Question: I'm developing application.
I make a custom UITableViewCell.
But I can't get custom tableviewcell's contents.
For example, here's my custom UITableViewCell's image.

TextEditorCell.h
'''
...
@property (weak, nonatomic) IBOutlet UITextField *textField;
...
'''
AddNewObject.m
'''
- (UITableViewCell *)tableView:(UITableView *)tableView cellForRowAtIndexPath:(NSIndexPath *)indexPath
{
_textEditor = [tableView dequeueReusableCellWithIdentifier:@"Text"];
_datePicker = [tableView dequeueReusableCellWithIdentifier:@"Date"];
SwitchCell *_switch = [tableView dequeueReusableCellWithIdentifier:@"Switch"];
// Configure the cell...
if (indexPath.section == 0) {
return _textEditor;
}else if (indexPath.section == 1){
return _datePicker;
}else{
_switch.titleLabel.text = @"Main Countdown";
return _switch;
}
return nil;
}
...
- (IBAction)Done:(id)sender
{
NSLog(@"Text:%@",_textEditor.textField.text);
}
'''
Log
'''
2013-12-27 23:47:58.498 Application[10039:80b] Text:(null)
'''
I wrote a sentence.
But log is null.
why?
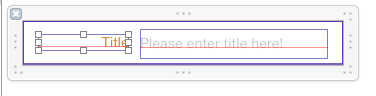
Answer: I solved my own question.
'''
NSIndexPath *indexPath = [NSIndexPath indexPathForRow:0 inSection:0];
TextEditorCell *cell = (TextEditorCell*)[self.tableView cellForRowAtIndexPath:indexPath];
NSString *text = cell.textField.text;
NSLog(@"Text:%@",text);
'''
I thank every answerer!!!